Question: I expected to see a "Developer folder" on the HDD and I'm using Mac OS X Lion 10.7.4 but there is none.

I've downloaded 'Command Line Tools for Xcode' from 'Downloads Apple Developers' with <URL>
I'll be using HTML, CSS and Javascript to develop an app through Xcode. I've Xcode installed and registered with Apple. Am I missing something?
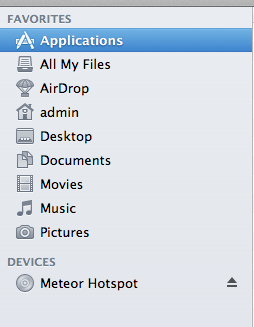
Answer: It appears that they scrapped the /Developer folder, and are now keeping everything inside the /Applications/Xcode.app/...